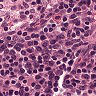
Metastatic tissue present: no